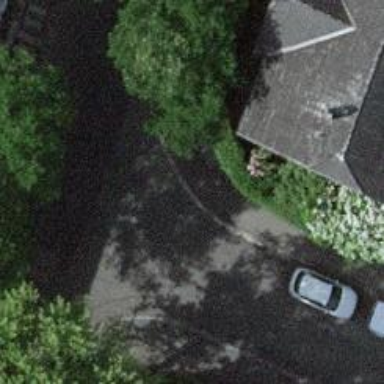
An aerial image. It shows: Residential road with asphalt surface. There are sidewalks on both sides of the road.